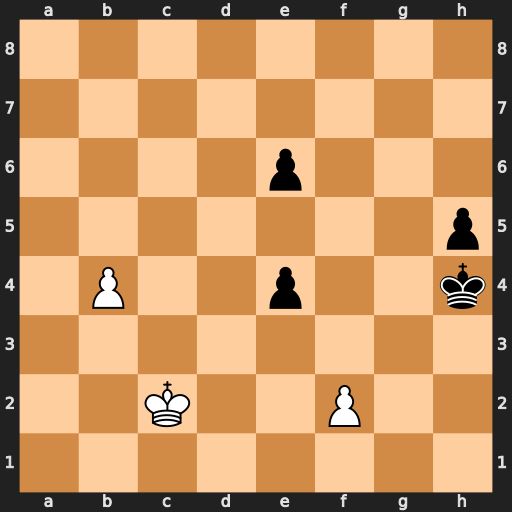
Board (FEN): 8/8/4p3/7p/1P2p2k/8/2K2P2/8
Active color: w
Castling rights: -
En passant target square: -
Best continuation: b5 Kg4 b6 h4 b7